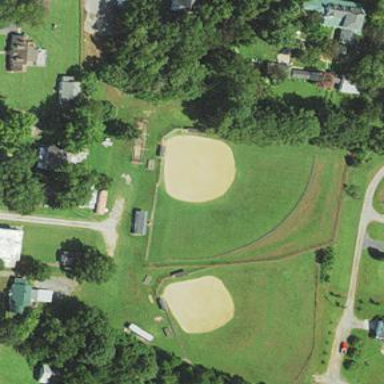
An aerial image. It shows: Baseball pitch for leisure land activities.